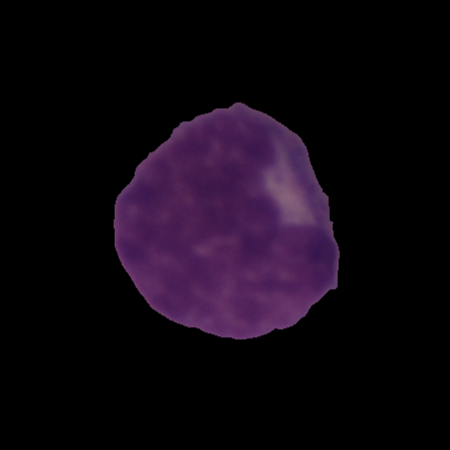
Label: healthy